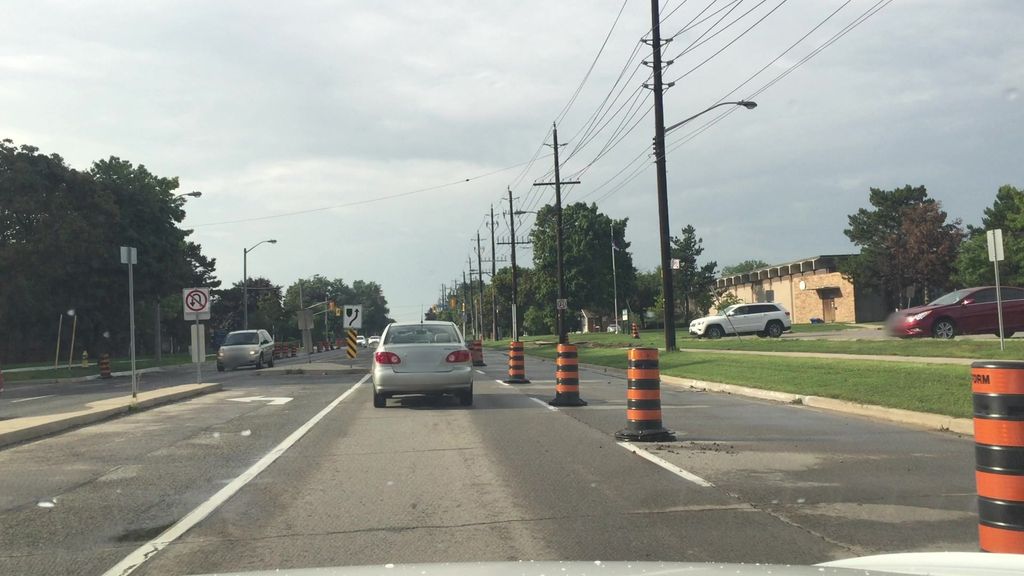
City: toronto